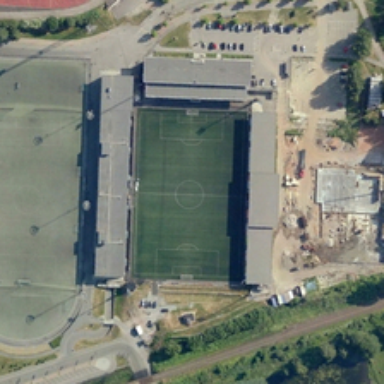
A stadium is near railways with many green trees .